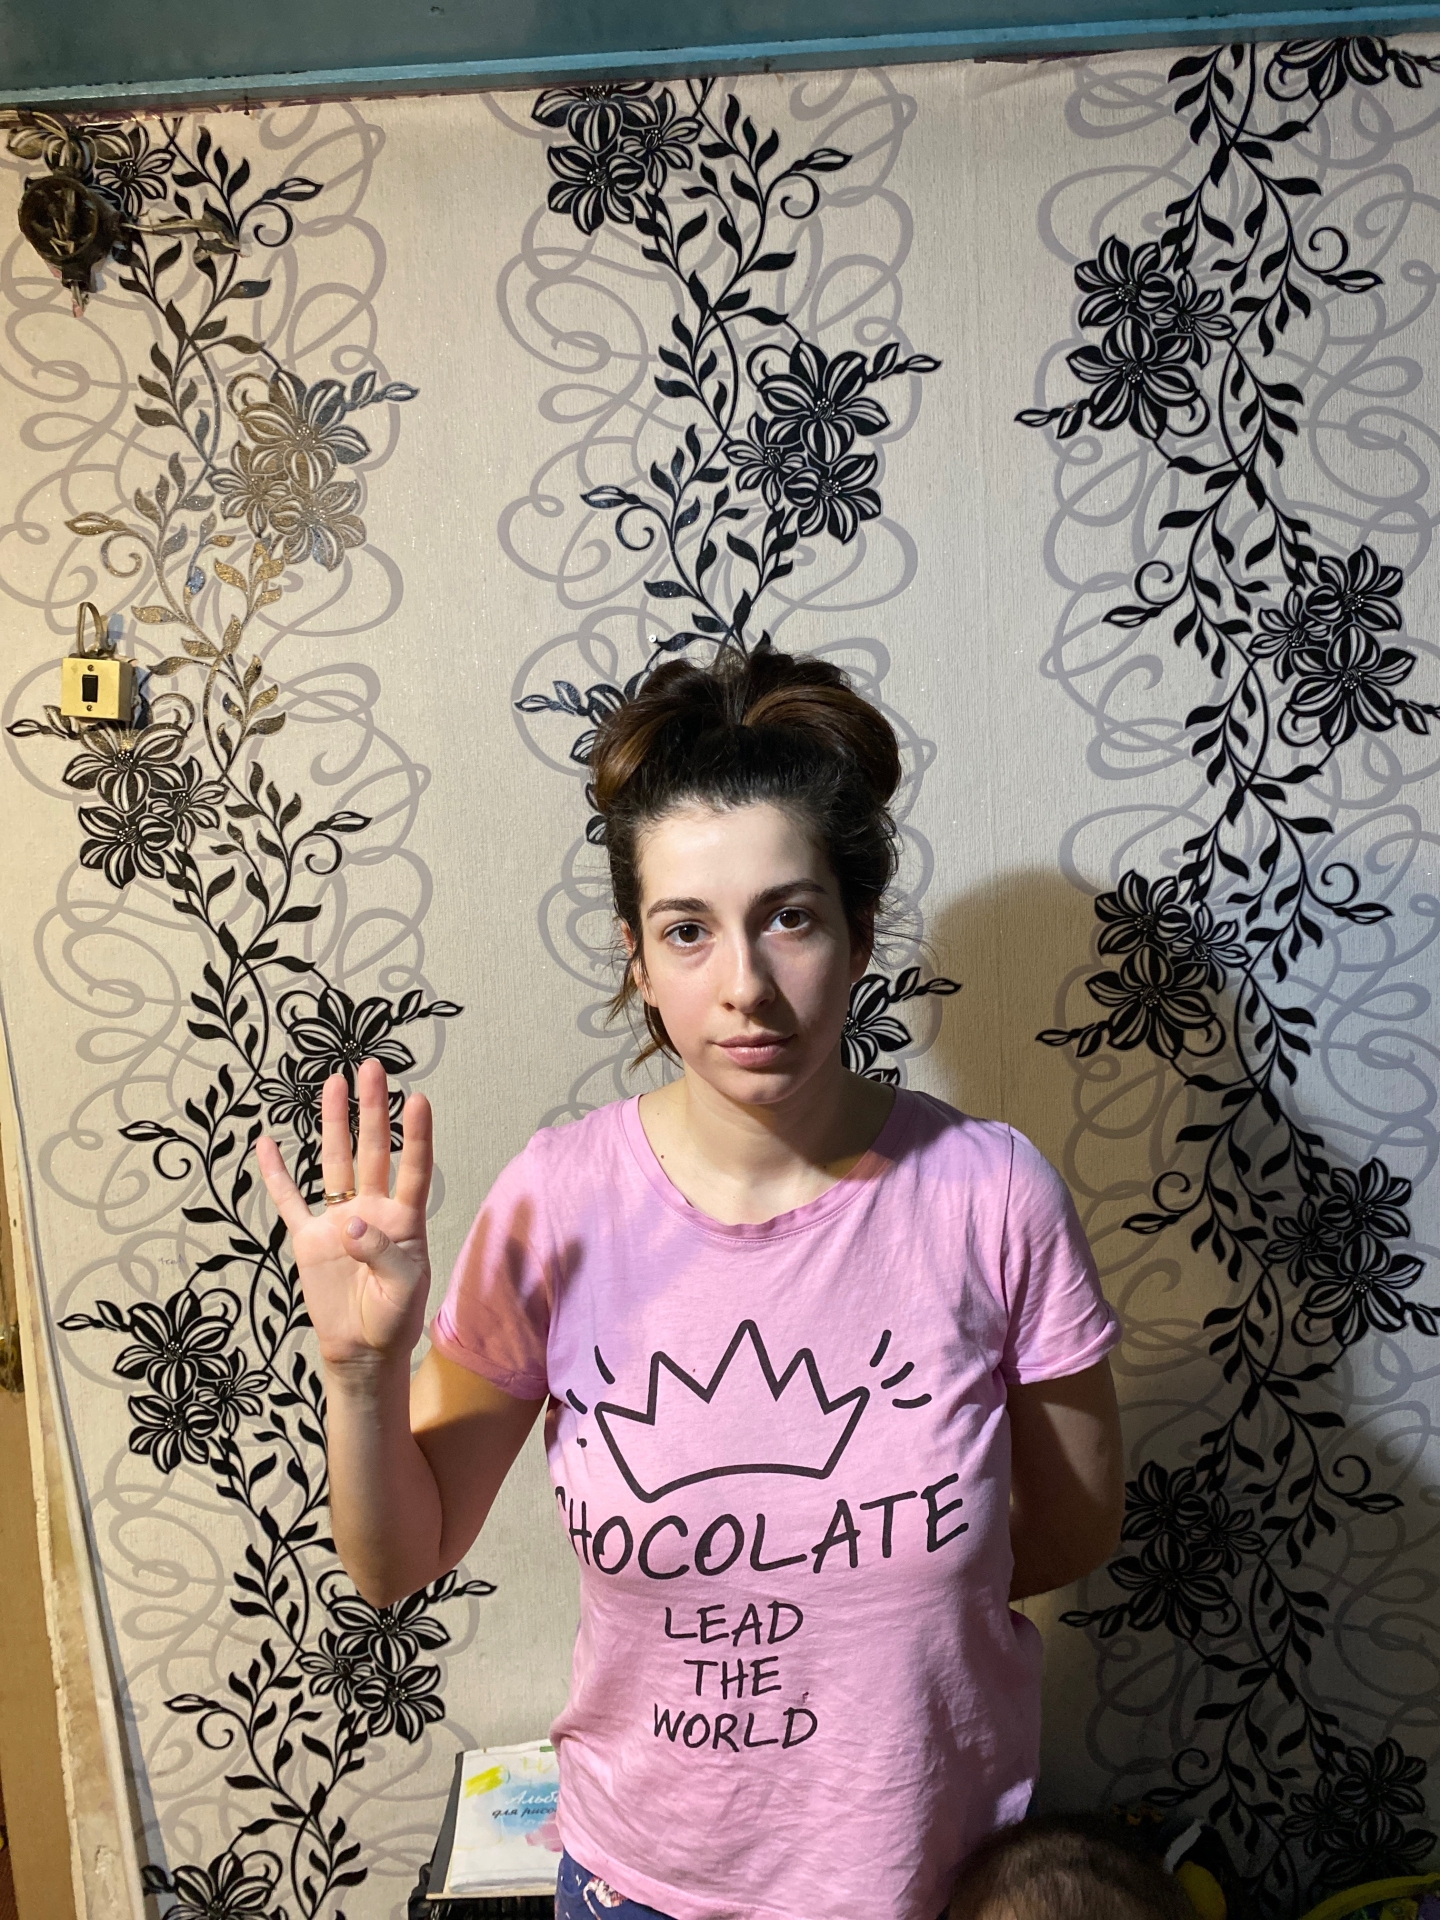
Label: clear